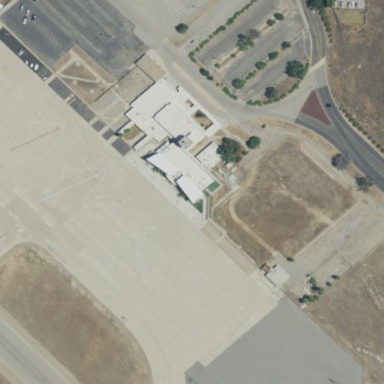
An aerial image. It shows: Government office building identified as "Meadows Field Airplane Hangars".